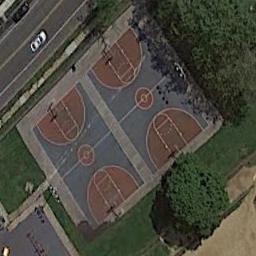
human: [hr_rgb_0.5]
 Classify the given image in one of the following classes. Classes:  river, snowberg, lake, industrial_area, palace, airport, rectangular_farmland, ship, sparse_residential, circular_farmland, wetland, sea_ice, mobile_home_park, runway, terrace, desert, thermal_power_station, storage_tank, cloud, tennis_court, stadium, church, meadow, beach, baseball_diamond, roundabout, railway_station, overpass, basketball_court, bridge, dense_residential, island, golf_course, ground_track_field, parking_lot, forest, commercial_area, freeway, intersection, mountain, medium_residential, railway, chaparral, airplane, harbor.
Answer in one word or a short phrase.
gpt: basketball_court